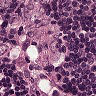
Metastatic tissue present: yes